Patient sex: M
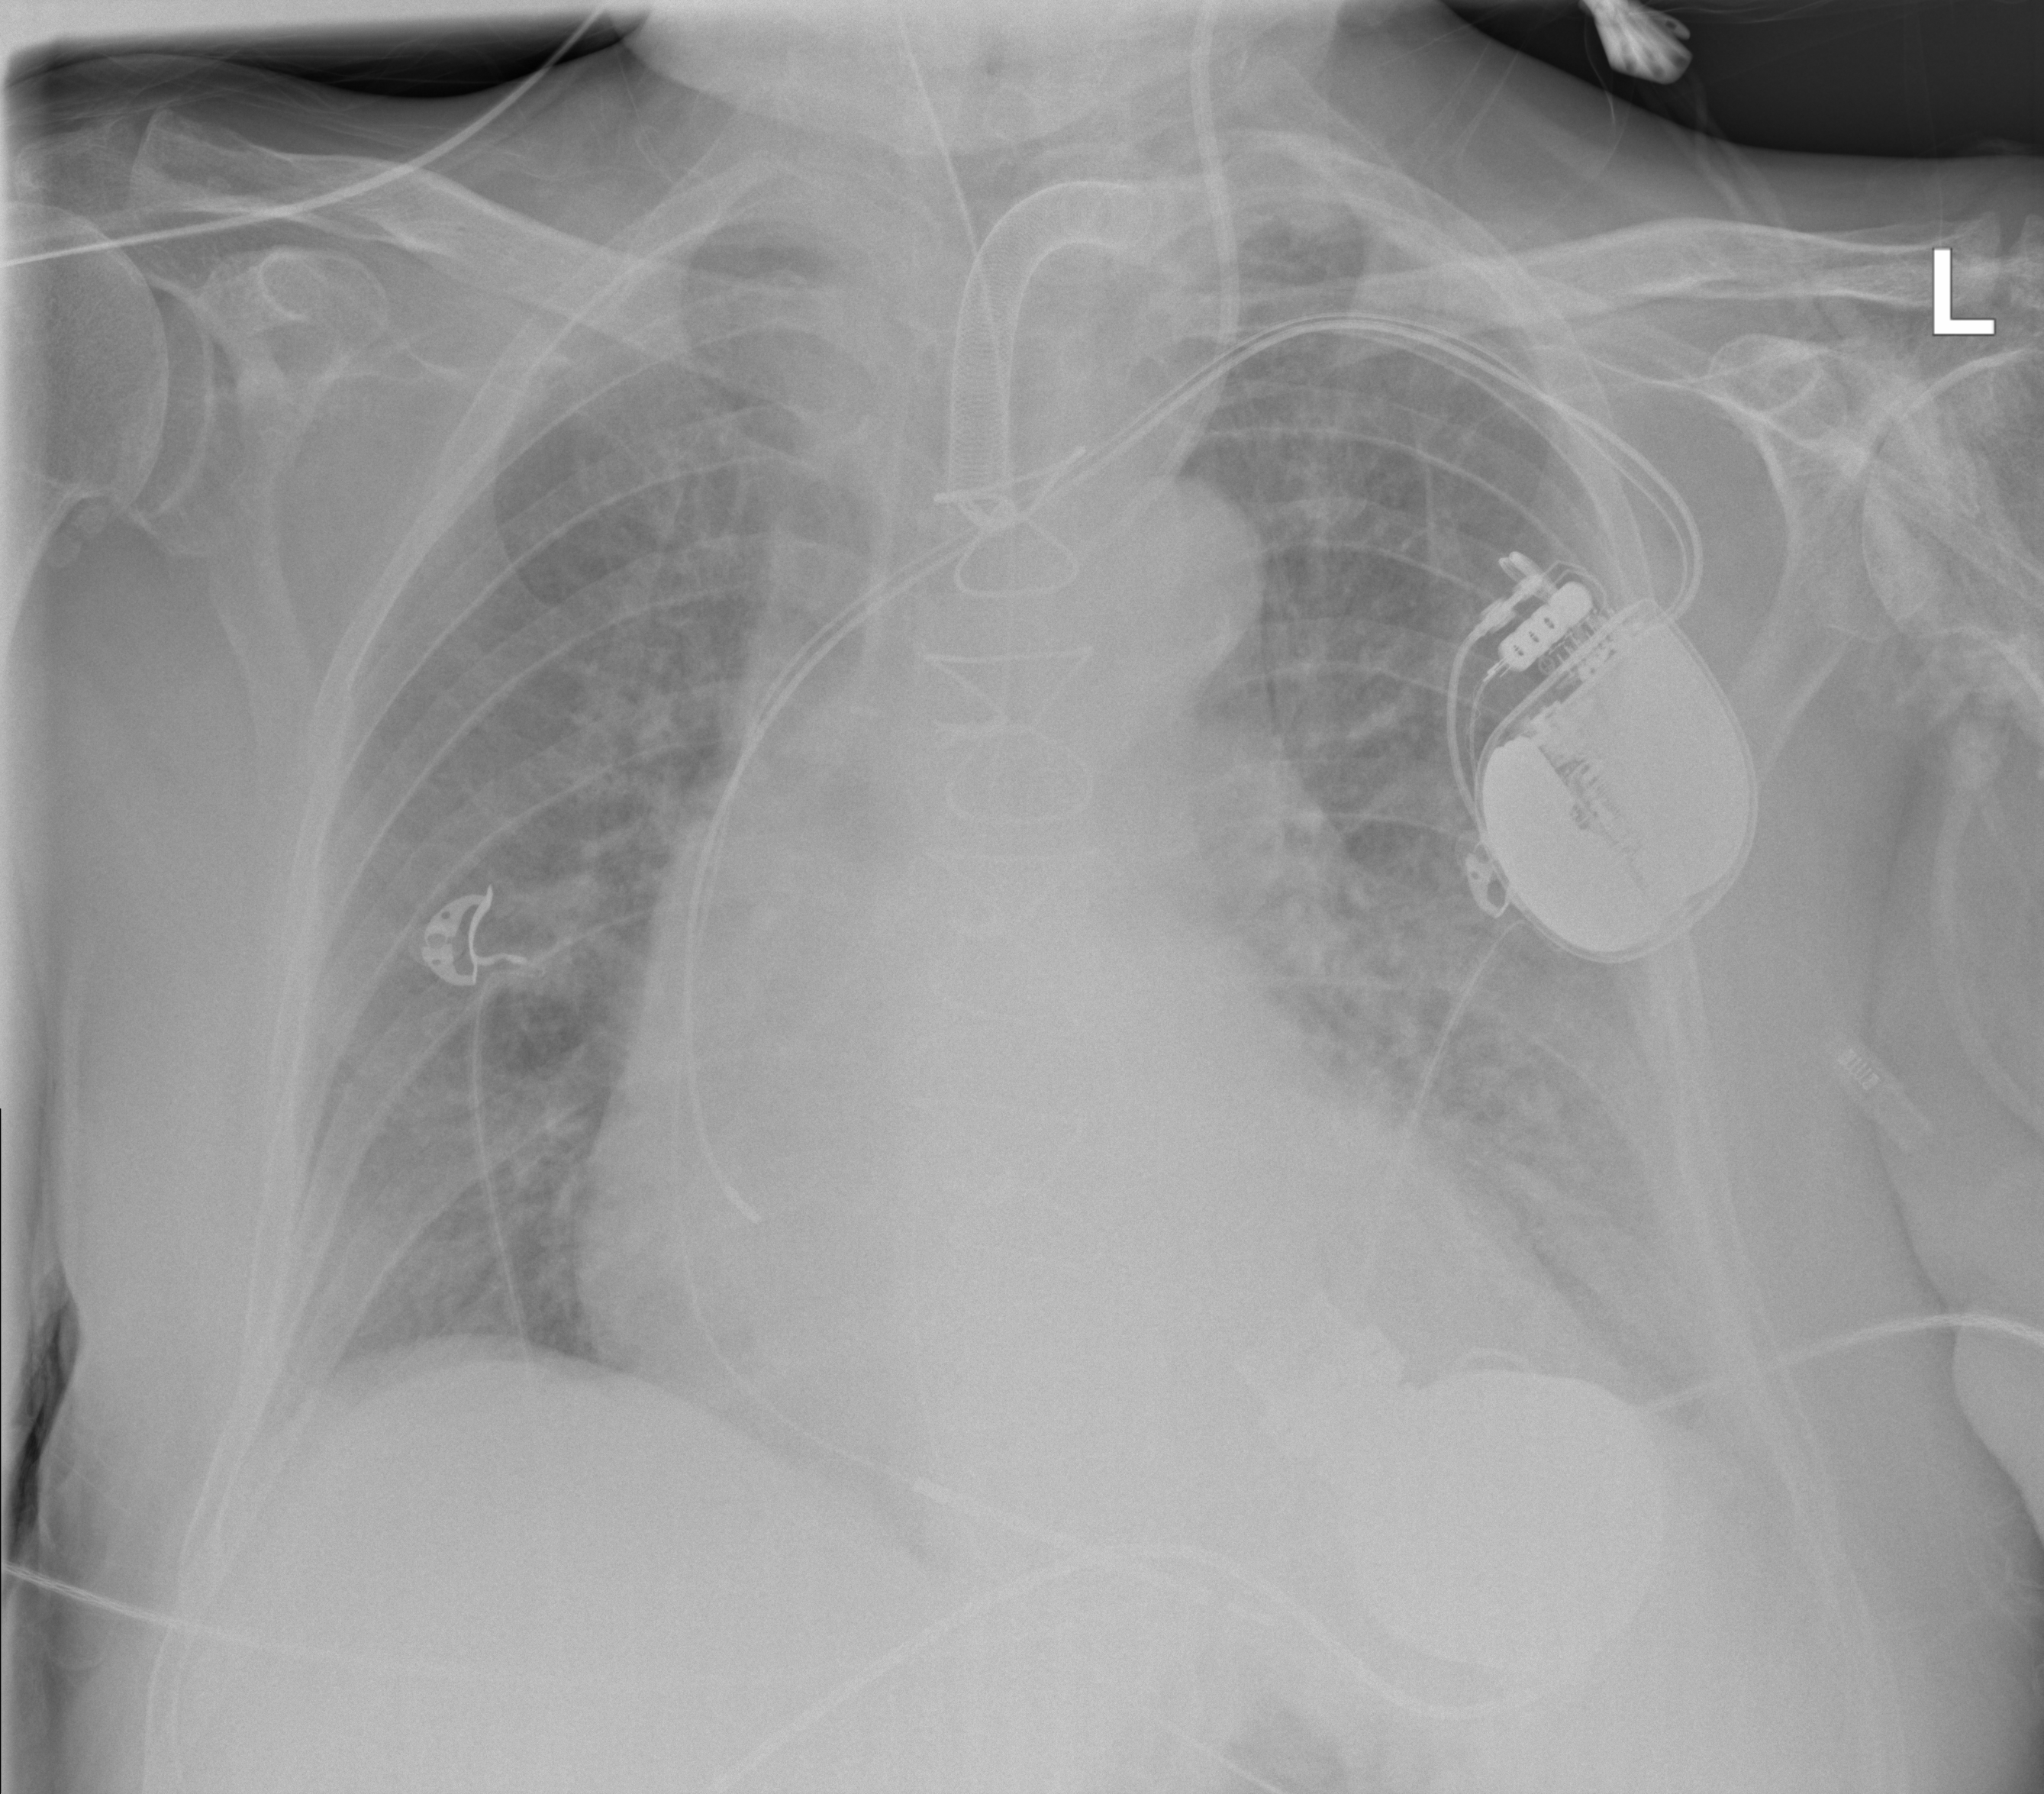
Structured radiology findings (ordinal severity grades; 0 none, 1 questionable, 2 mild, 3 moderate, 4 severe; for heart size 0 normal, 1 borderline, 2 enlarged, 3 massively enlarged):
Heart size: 2
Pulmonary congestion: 2
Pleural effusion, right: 2
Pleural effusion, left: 2
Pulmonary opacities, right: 2
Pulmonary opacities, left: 2
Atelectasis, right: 2
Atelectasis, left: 2